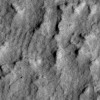
Atmospheric dust classification: not_dusty